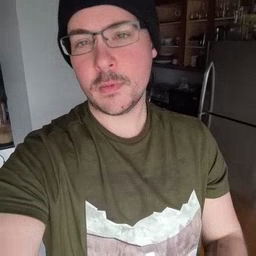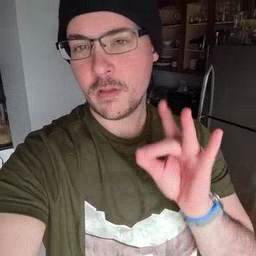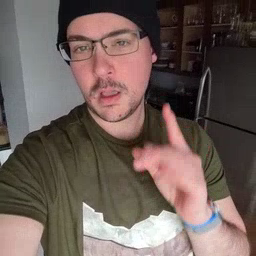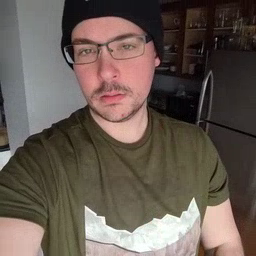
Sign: find